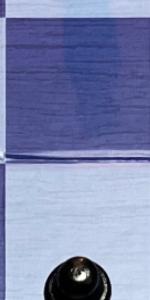
Label: Empty